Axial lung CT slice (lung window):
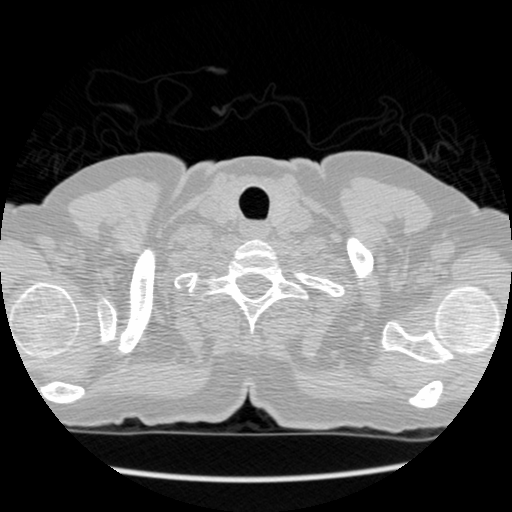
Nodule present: no